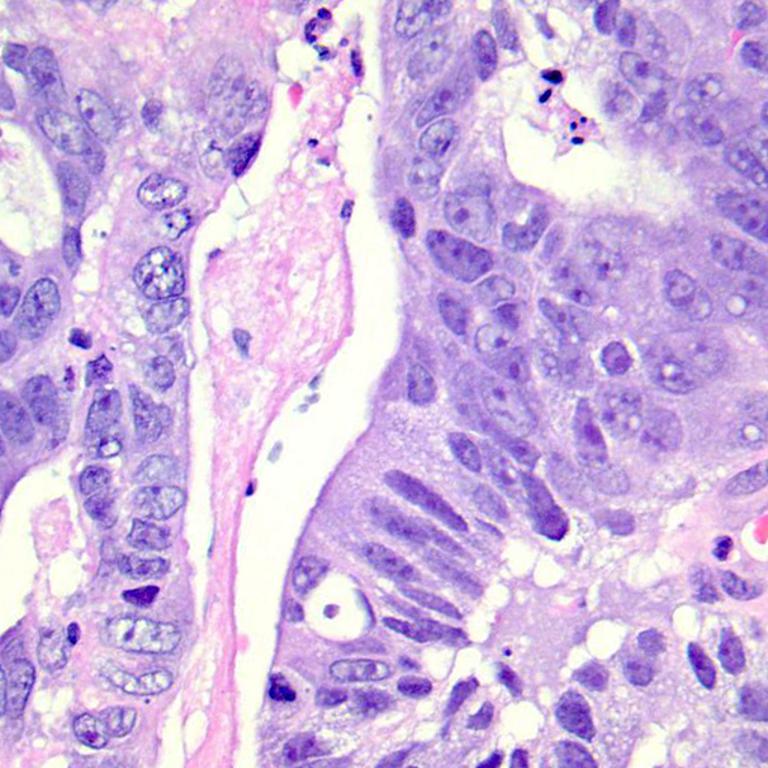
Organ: colon
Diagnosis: adenocarcinomas